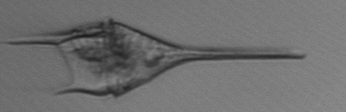
Label: Tripos_lineatus